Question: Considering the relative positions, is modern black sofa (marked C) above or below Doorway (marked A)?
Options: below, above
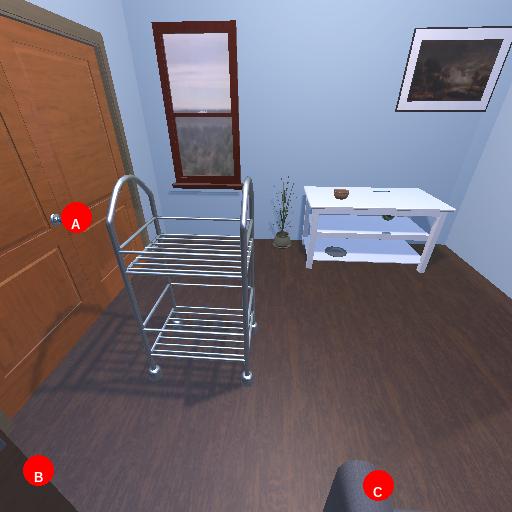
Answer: below